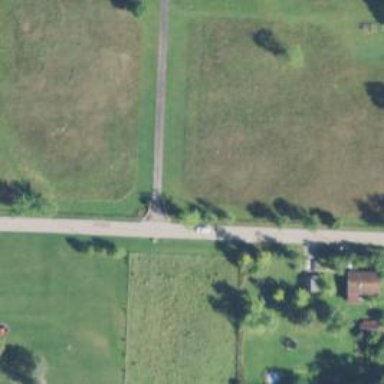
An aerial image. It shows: Driveway.